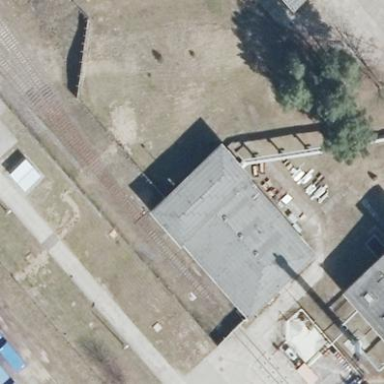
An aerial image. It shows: Industrial building.